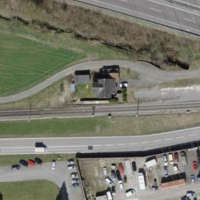
EUNIS habitat code: 57
Species observed at this site:
Milvus migrans